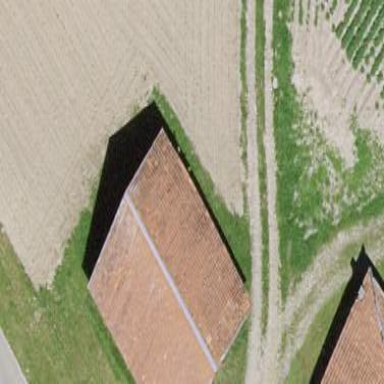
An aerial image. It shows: Barn.